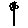
Label: flower